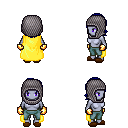
a pixel art fantasy rpg character, female body template, dark elf, purple skin, yellow cape, teal pants, blue long bangs hairstyle, chain hood, gold gloves, brown slippers, four views (front, back, left, right), 2x2 character sprite sheet, small pixel art, hard edges, no anti-aliasing